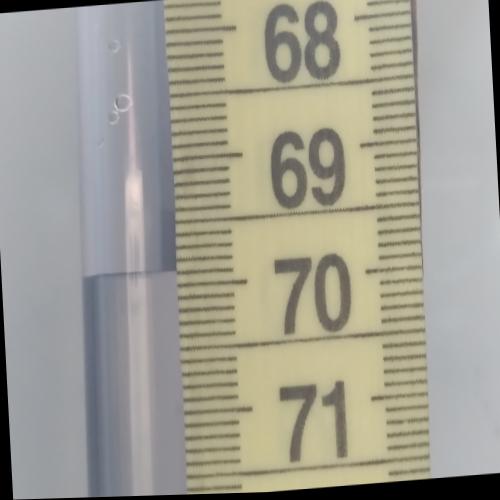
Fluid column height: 69.9 cm